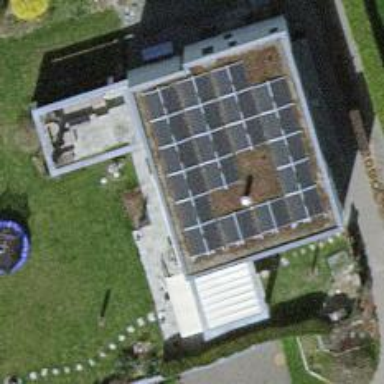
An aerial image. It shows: Solar power generator utilizing photovoltaic technology with solar photovoltaic panels.